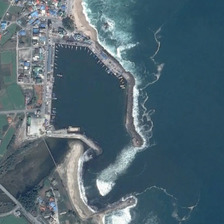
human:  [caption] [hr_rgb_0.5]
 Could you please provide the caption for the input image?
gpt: many buildings are near a port with many boats .

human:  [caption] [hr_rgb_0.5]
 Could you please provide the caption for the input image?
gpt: the trestle protects the harbor while blue sea shakes the coast .

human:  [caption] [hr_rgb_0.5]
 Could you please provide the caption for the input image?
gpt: many buildings are near a port with many boats .

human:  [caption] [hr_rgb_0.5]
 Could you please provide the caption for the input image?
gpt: the trestle protects the harbor while blue sea shakes the coast .

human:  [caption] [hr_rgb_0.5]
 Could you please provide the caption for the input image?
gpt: many buildings are near a port with many boats .